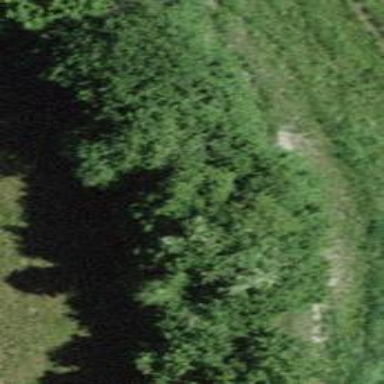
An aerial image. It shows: Row of trees in natural setting.